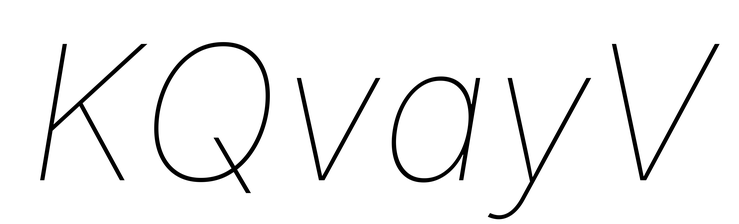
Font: Inter-Italic_Thin_Italic